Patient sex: M
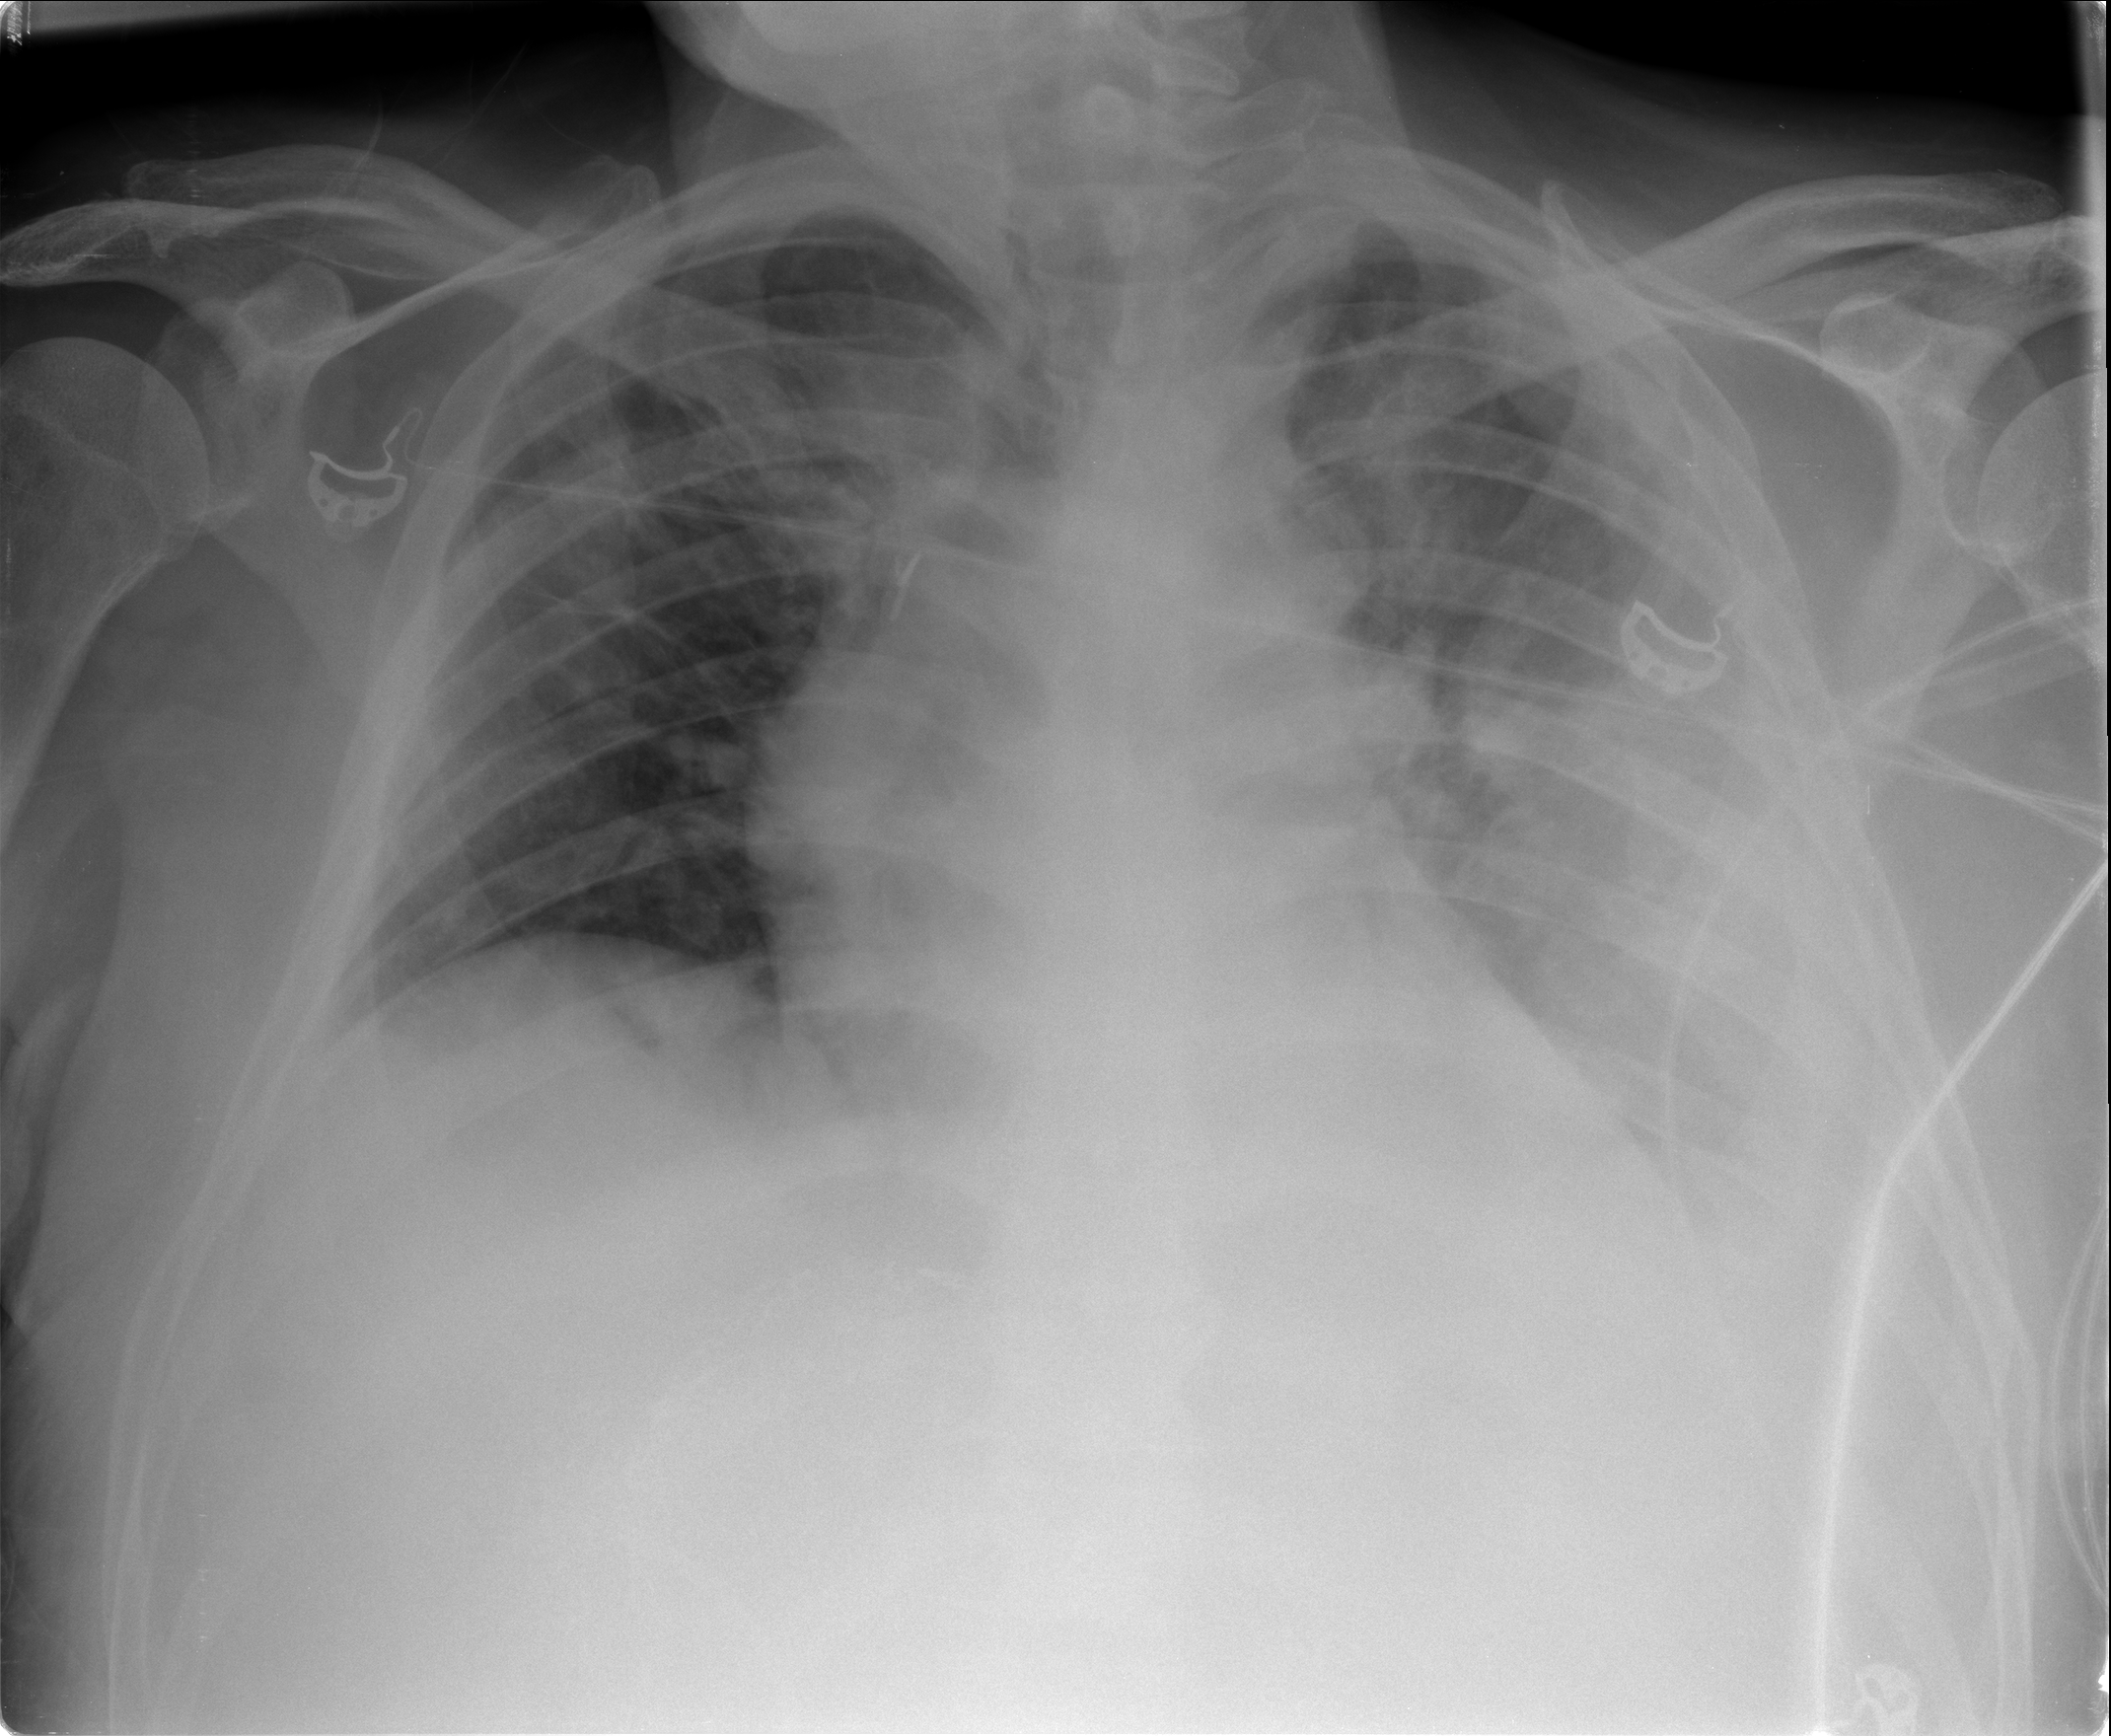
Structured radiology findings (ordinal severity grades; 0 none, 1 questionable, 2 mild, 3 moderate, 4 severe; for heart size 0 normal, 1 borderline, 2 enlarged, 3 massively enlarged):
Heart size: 1
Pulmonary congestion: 3
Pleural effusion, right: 1
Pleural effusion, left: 3
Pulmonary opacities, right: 2
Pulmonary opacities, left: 2
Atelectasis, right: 0
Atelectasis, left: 3